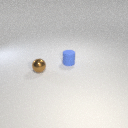
small brown metal sphere in front of small blue rubber cylinder